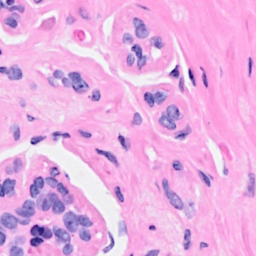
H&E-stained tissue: Breast